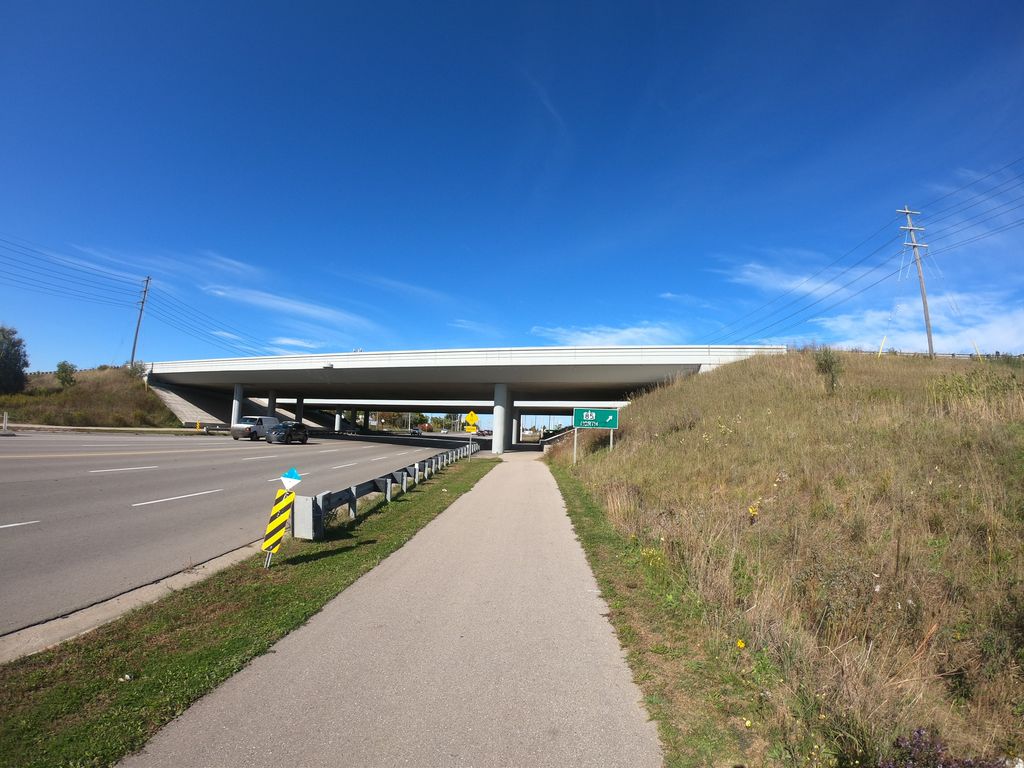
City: kitchener-waterloo